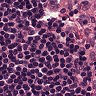
Metastatic tissue present: no